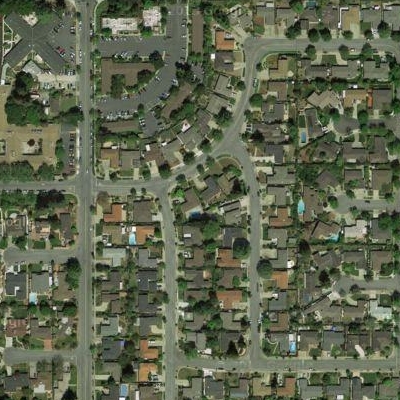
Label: Resident